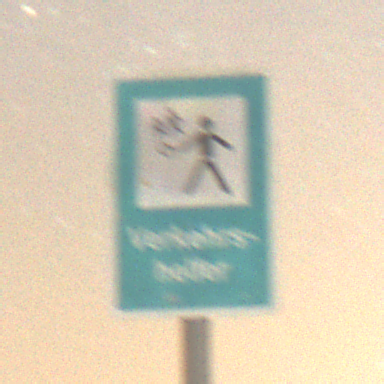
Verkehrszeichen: Verkehrshelfer
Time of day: Night
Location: Outdoor (Nature)
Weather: Clear
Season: NotSpecified
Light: Natural